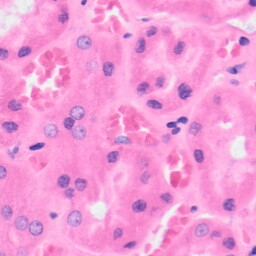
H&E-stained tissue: Kidney